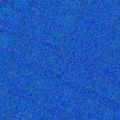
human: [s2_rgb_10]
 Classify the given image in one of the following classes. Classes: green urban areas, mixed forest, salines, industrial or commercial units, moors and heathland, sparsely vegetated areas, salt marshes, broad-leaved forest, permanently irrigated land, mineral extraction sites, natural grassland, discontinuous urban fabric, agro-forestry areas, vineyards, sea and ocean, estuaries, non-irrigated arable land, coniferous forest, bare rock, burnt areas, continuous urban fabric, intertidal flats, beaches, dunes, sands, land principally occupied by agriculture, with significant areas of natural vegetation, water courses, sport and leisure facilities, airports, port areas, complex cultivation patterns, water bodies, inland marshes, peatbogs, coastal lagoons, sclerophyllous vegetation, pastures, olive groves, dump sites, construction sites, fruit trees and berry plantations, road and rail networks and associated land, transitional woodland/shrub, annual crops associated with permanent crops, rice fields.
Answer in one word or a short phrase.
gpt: sea and ocean